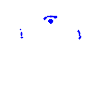
Particle: kaon